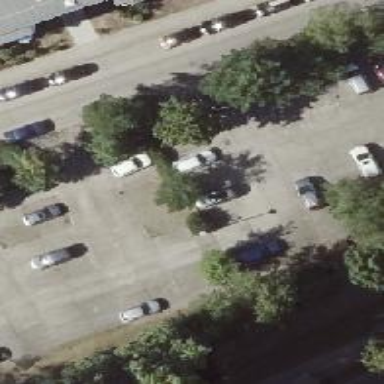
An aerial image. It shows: Parking aisle with concrete surface.